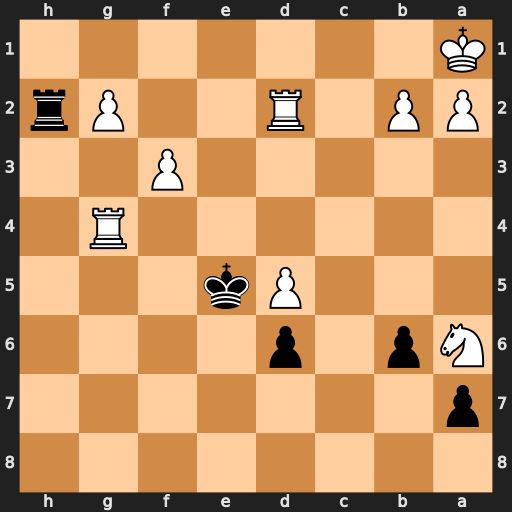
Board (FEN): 8/p7/Np1p4/3Pk3/6R1/5P2/PP1R2Pr/K7
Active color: b
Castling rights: -
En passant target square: -
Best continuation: Rh1+ Rd1 Rxd1#